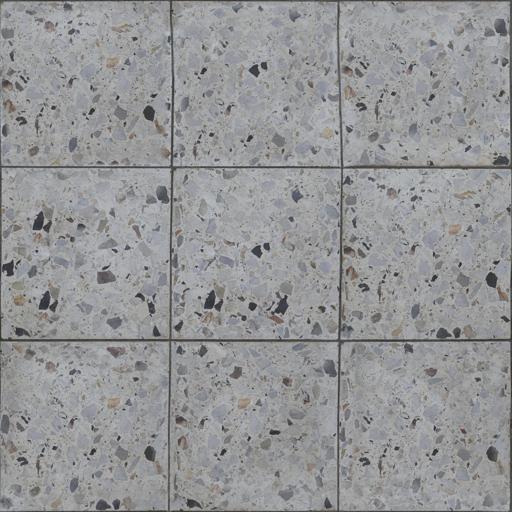
Tags: blue cyan green pool round tiled tiles wall